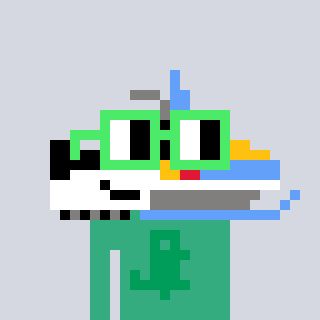
a pixel art character with square light green glasses, a snowmobile-shaped head and a teal-colored body on a cool background